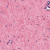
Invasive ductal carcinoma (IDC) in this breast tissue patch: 0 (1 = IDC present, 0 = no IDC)